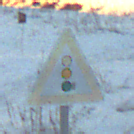
Verkehrszeichen: Lichtzeichenanlage
Umgebung: Outdoor, Nature
Tageszeit: SunriseSunset
Wetter: Clear
Licht: Natural
Jahreszeit: Winter
Kontrast: LowContrast